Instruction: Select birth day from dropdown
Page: traveler
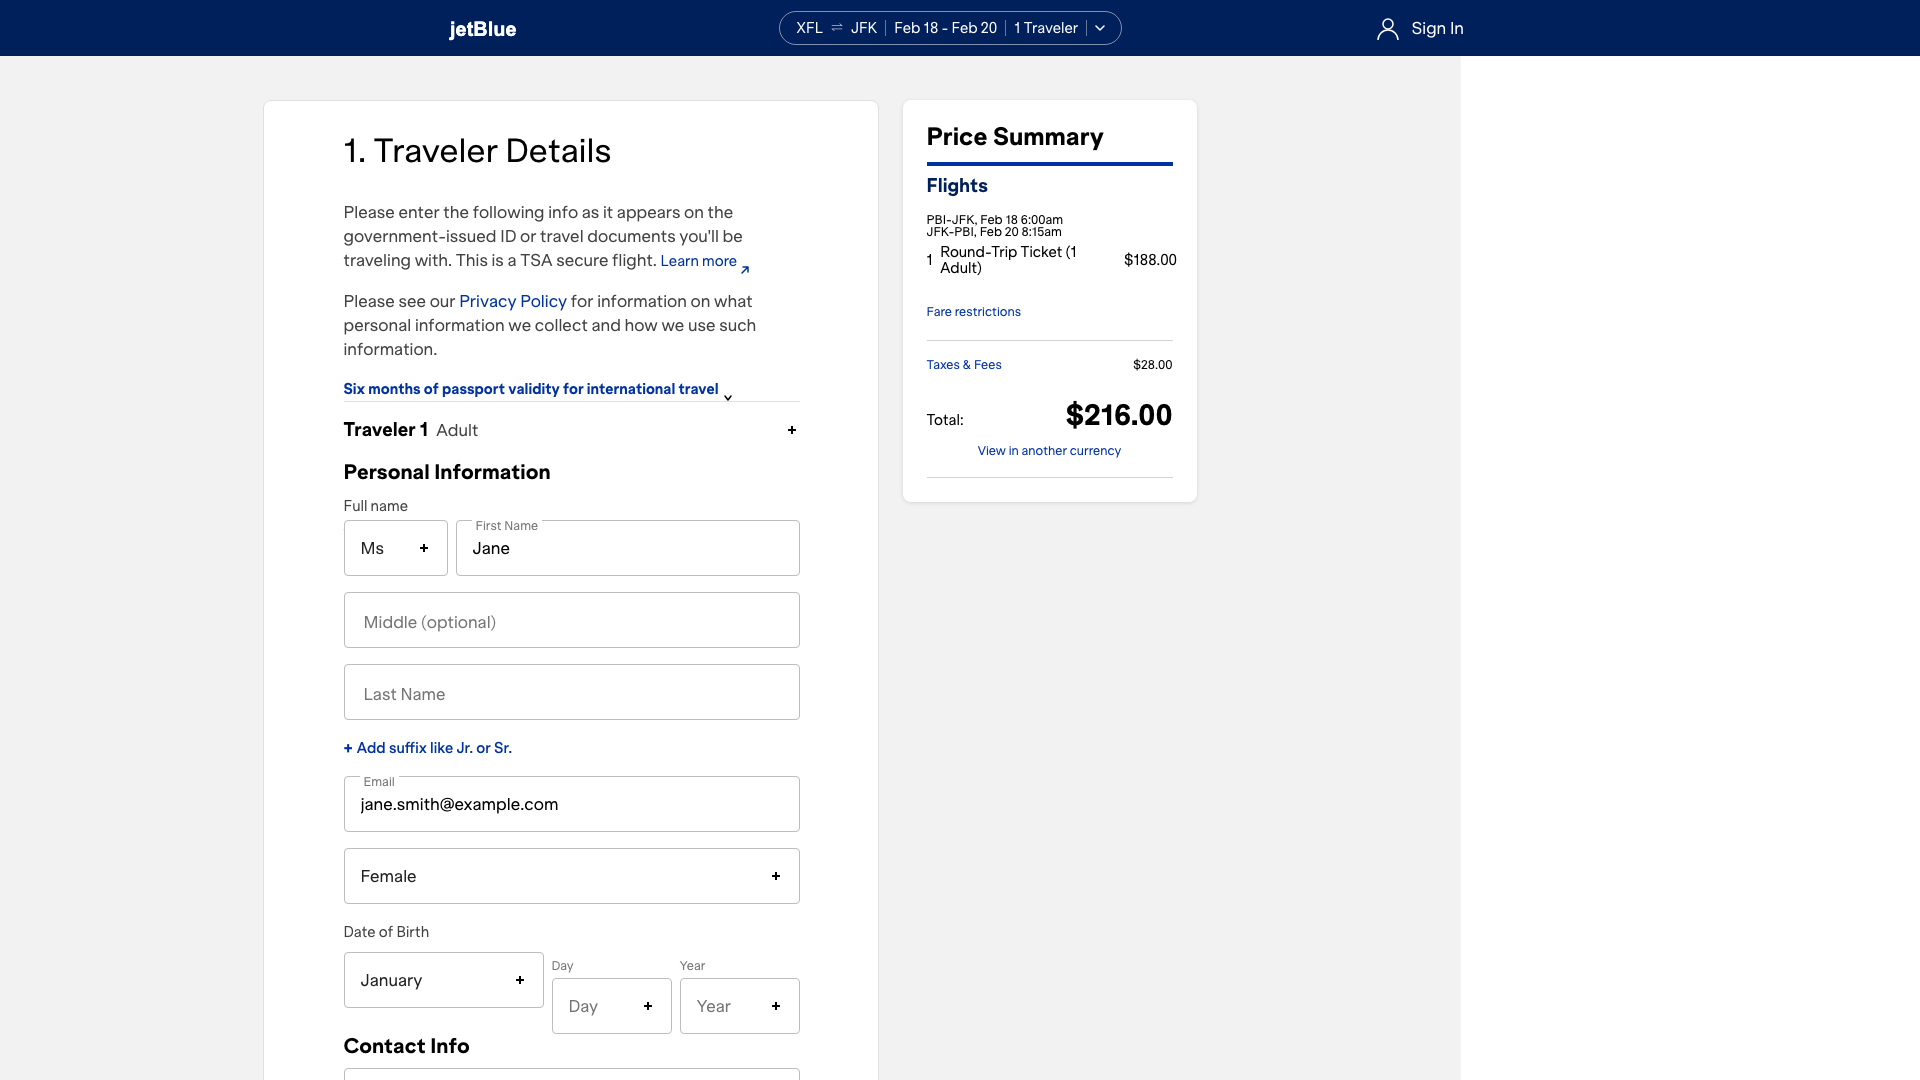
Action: click